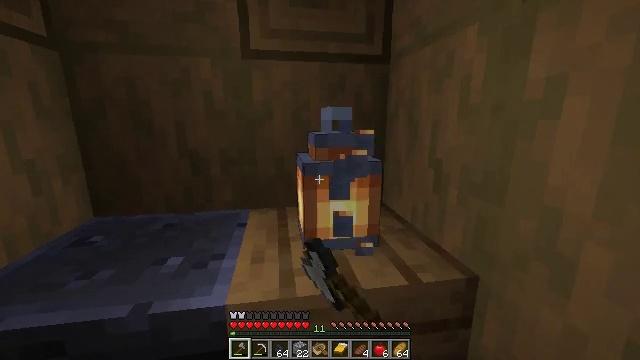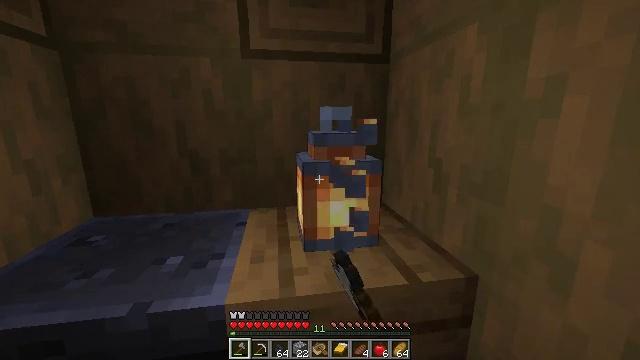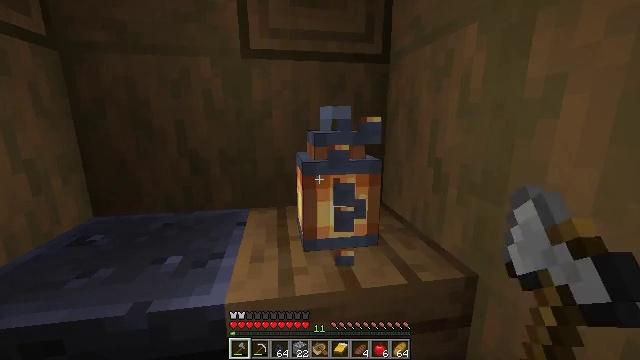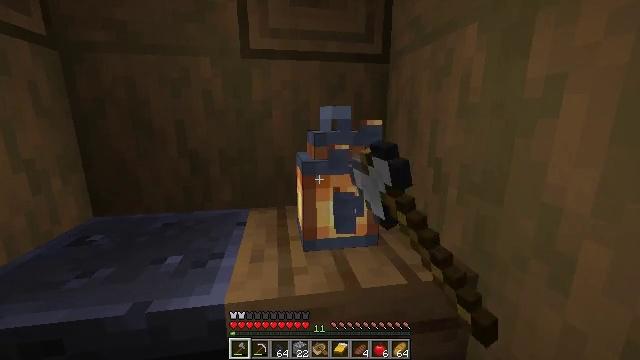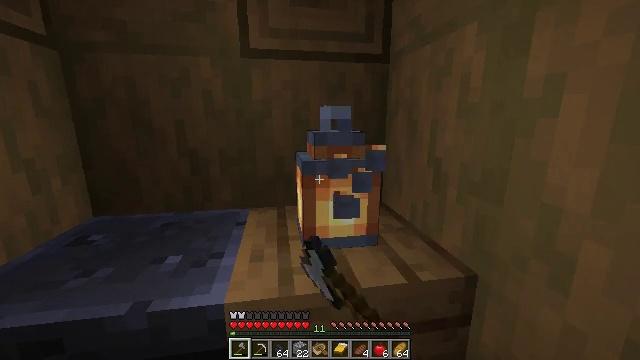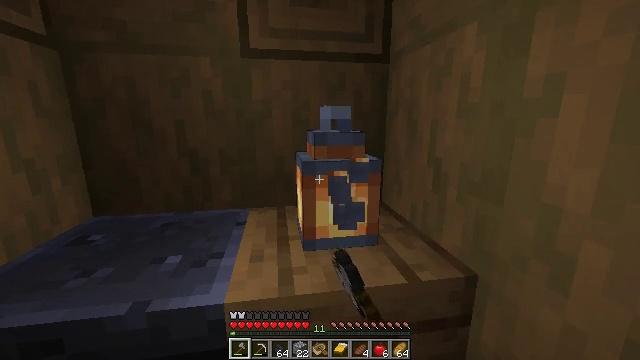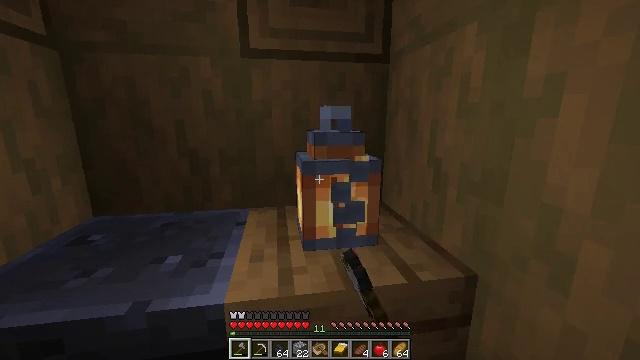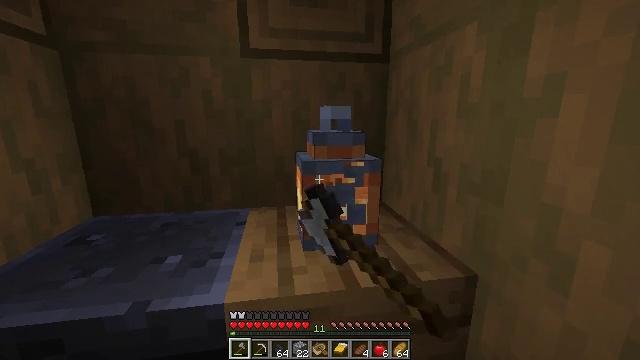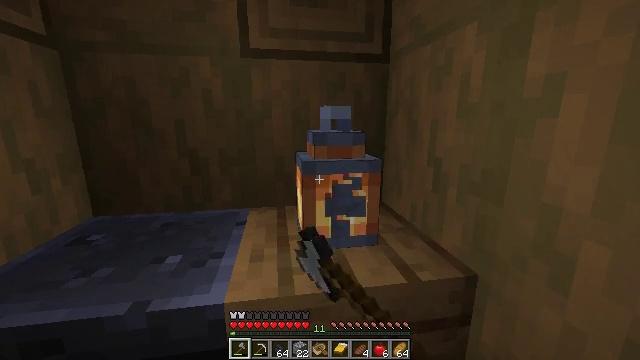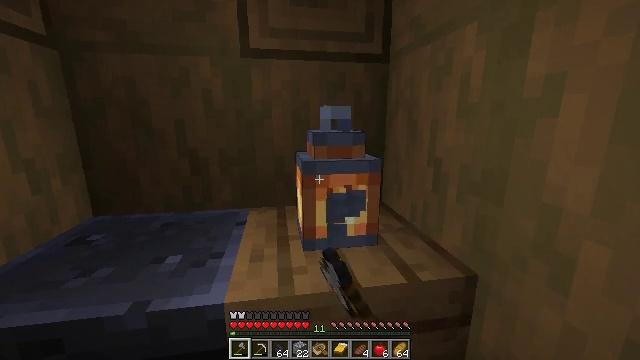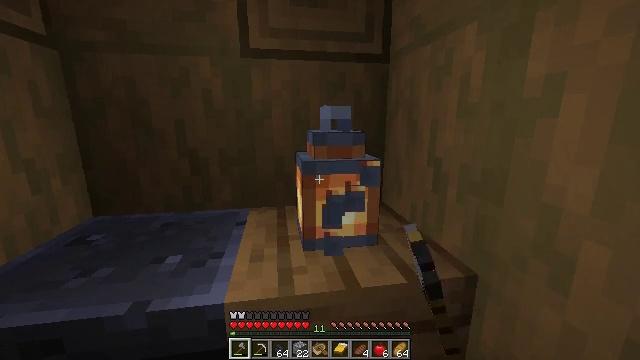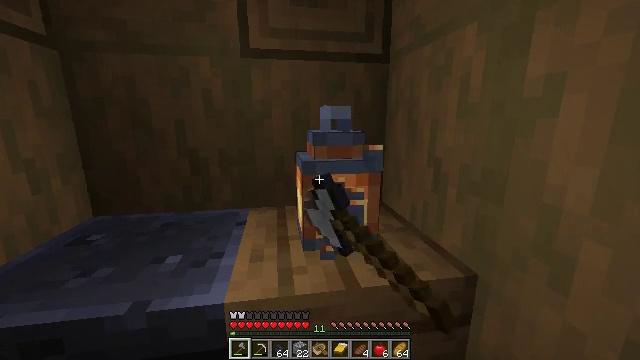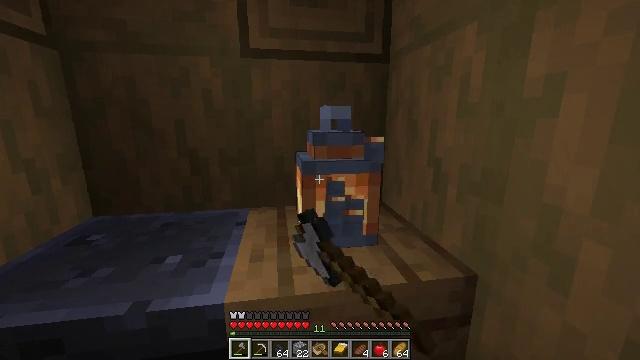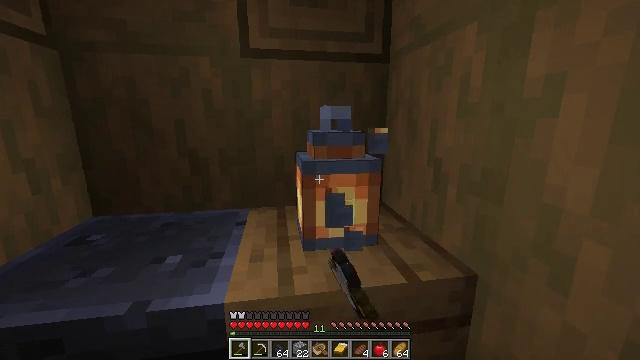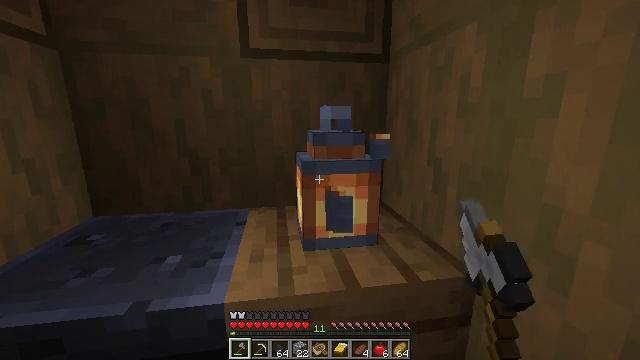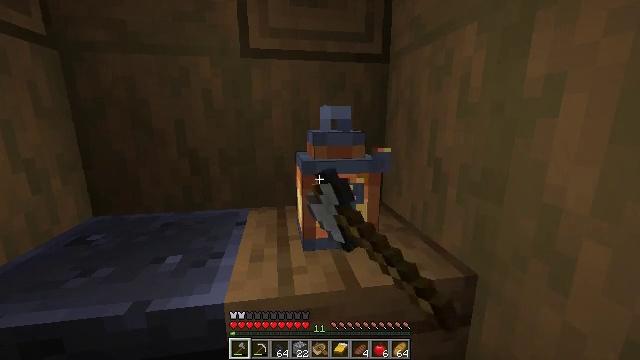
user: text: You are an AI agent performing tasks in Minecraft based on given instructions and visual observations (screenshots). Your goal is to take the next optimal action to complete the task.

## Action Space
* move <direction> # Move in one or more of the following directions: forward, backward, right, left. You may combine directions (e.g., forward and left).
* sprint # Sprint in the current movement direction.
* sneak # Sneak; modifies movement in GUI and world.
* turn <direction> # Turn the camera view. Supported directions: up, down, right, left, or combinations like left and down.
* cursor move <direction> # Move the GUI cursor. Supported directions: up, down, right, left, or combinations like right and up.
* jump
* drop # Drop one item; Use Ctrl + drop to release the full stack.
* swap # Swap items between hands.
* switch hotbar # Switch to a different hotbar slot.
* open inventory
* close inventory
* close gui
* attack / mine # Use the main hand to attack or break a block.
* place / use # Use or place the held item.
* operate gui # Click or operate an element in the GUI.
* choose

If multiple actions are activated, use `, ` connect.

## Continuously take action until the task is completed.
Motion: motion action
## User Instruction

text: Left-click to mine the lantern.
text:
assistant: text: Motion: attack / mine
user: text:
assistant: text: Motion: attack / mine
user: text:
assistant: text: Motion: attack / mine
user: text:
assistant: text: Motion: attack / mine
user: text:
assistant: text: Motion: attack / mine
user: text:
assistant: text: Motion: attack / mine
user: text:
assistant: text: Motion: attack / mine
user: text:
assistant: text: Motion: attack / mine
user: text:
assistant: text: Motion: attack / mine
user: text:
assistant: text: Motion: attack / mine
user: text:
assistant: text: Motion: attack / mine
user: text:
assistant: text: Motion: attack / mine
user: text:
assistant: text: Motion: attack / mine
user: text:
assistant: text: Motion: attack / mine
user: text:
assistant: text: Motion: attack / mine
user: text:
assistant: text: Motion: attack / mine
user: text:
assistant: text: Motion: attack / mine
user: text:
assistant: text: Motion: attack / mine
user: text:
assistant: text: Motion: attack / mine
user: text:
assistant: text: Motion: attack / mine
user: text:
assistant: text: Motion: attack / mine
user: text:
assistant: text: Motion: attack / mine
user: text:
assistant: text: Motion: attack / mine, switch to hotbar 2
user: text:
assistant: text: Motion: attack / mine, switch to hotbar 2
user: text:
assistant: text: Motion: attack / mine, switch to hotbar 2
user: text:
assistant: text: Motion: attack / mine, switch to hotbar 2
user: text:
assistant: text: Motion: attack / mine
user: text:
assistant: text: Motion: attack / mine
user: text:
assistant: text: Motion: attack / mine
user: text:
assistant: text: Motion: attack / mine